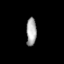
Tissue: prostate
Cell type: Fibroblasts
Senescence score: 0.8396
Nuclear area (px): 277
Mean DAPI intensity: 167.245